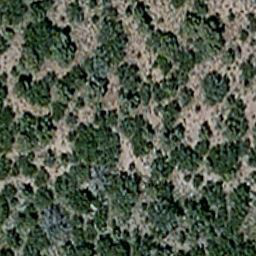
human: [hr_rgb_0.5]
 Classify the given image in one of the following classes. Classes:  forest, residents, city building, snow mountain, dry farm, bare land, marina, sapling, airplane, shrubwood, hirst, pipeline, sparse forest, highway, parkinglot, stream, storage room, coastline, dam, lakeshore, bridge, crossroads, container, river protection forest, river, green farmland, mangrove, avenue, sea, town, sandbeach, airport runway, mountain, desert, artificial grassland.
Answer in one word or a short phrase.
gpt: sparse forest